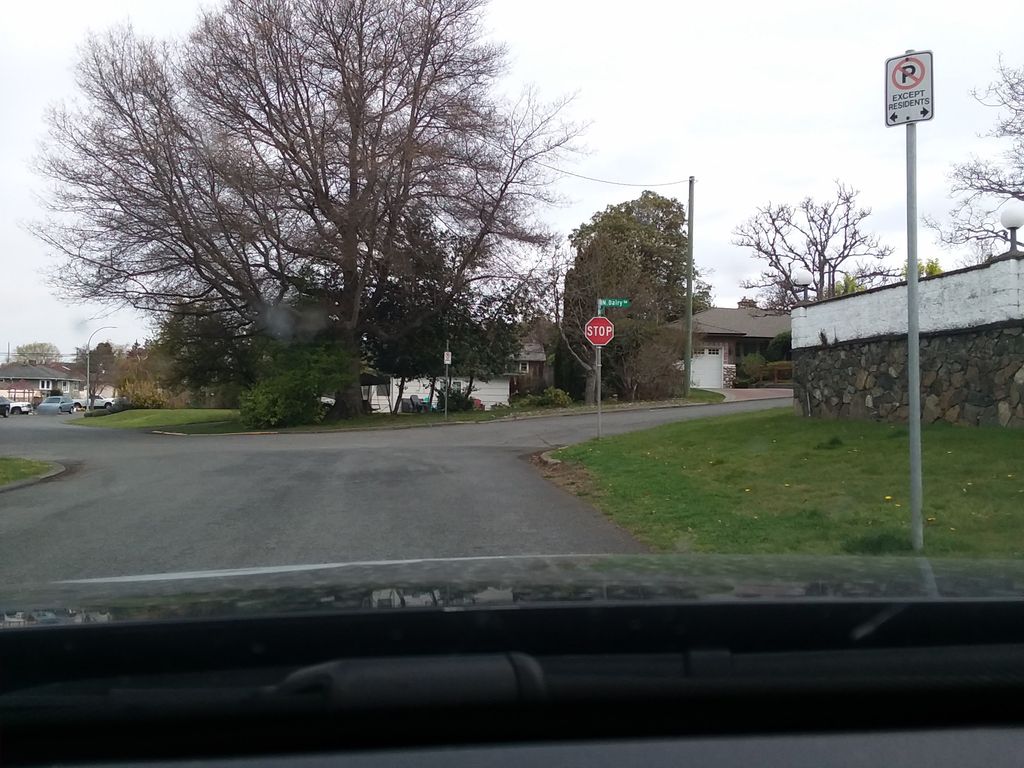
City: victoria